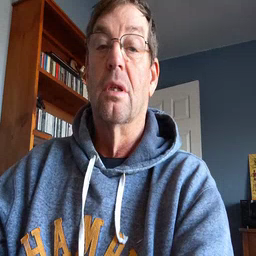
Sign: thirsty